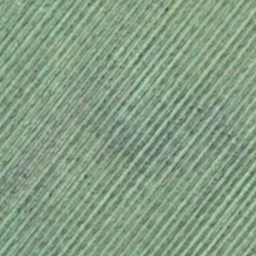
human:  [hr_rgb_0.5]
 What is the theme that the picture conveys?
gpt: farmland